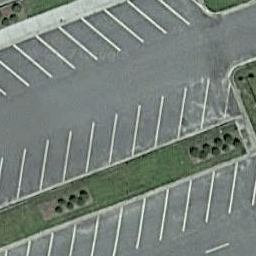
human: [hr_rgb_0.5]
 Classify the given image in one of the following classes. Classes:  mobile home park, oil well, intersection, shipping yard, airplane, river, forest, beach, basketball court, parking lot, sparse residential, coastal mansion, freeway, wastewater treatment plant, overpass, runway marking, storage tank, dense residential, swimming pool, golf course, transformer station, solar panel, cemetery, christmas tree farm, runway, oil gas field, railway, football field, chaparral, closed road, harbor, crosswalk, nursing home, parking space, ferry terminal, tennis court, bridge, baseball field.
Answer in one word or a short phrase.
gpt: parking space